Current action and preconditions to check: trajectory_clear

Your task: For each precondition in the list above, predict whether it will hold at this action.

Consider the current scene as observed from the mobile robot's camera, and analyze the predicted future states of all dynamic agents (e.g., people, animals, vehicles, or any moving entities) within the NEXT SECOND.

IMPORTANT: Only answer "very likely" if you are absolutely certain—based on strong, clear evidence—that a dynamic agent will violate the precondition in the predicted future state. Do NOT answer "very likely" for unlikely, ambiguous, or low-probability risks.

Ask yourself for each precondition: Is there a high probability, with clear and convincing evidence, that the predicted future states of any dynamic agent will interfere with the predicted future state of the currently executing action within the NEXT SECOND, causing that precondition to fail?

Assess the risk level based on these predictions. Use "likely" or "very likely" if motions create a clear risk of interference.

Use "neutral" or "improbable" if agents are nearby but their predicted paths are clearly diverging or non-conflicting.

Failure Risk Categories: "very improbable", "improbable", "neutral", "likely", "very likely"

Answer Format: Output ONLY the probability_of_failure value from these categories: "very improbable", "improbable", "neutral", "likely", "very likely"

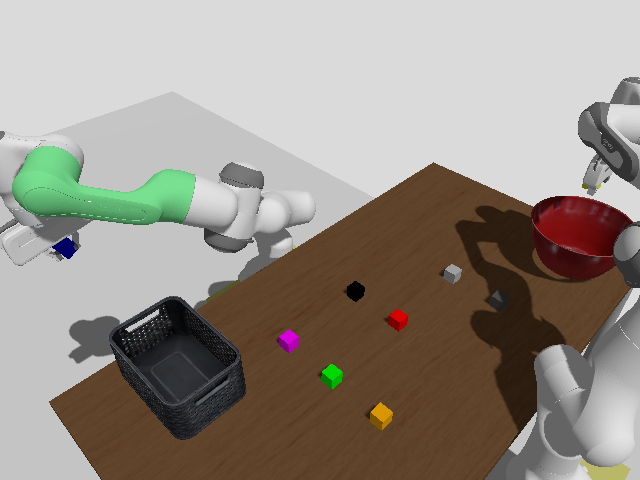

Answer: very improbable